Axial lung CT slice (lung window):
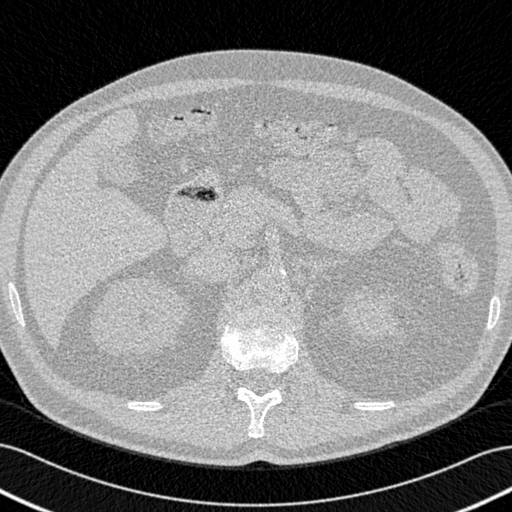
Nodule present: no